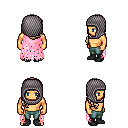
a pixel art fantasy rpg character, male body template, human, tanned skin, pink tattered cape, teal pants, white blonde right-swept hairstyle, chain hood, black shoes, four views (front, back, left, right), 2x2 character sprite sheet, small pixel art, hard edges, no anti-aliasing